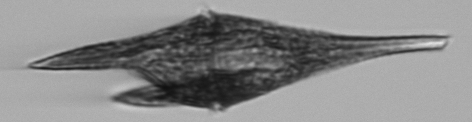
Label: Tripos_furca